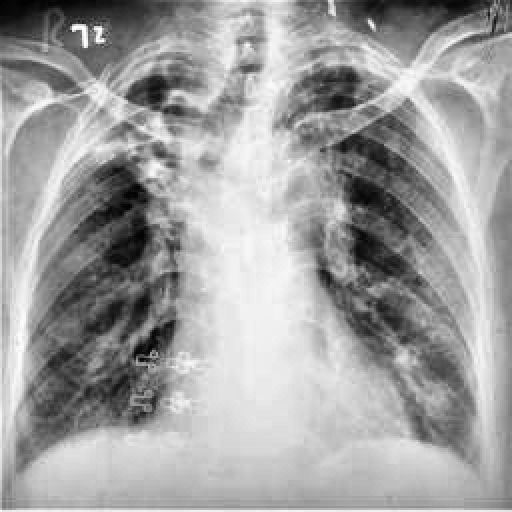
Finding: TUBERCULOSIS